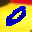
Label: 0